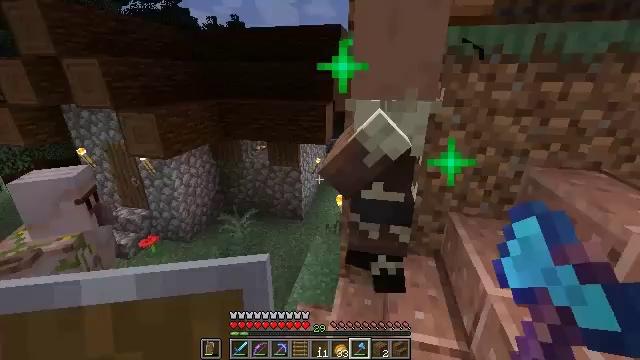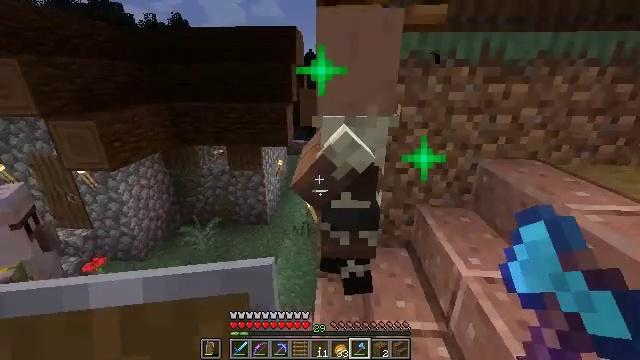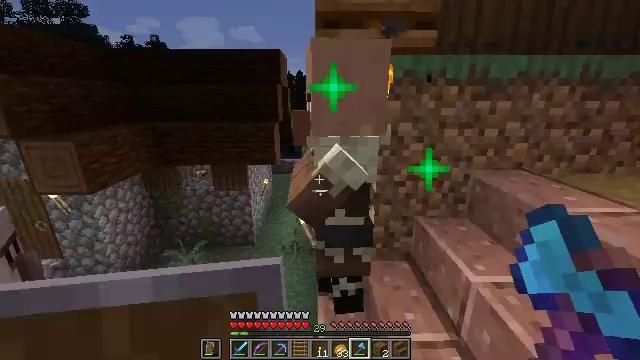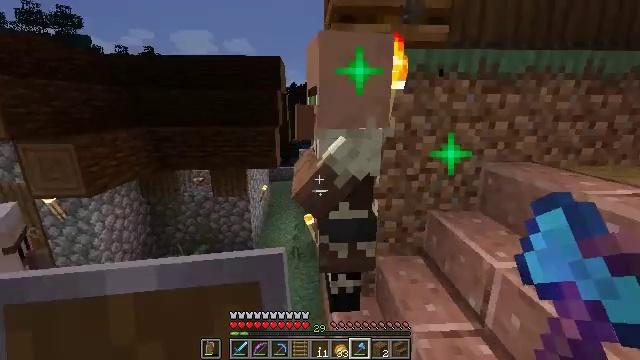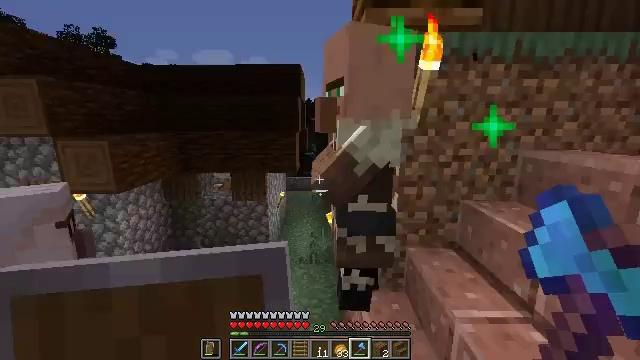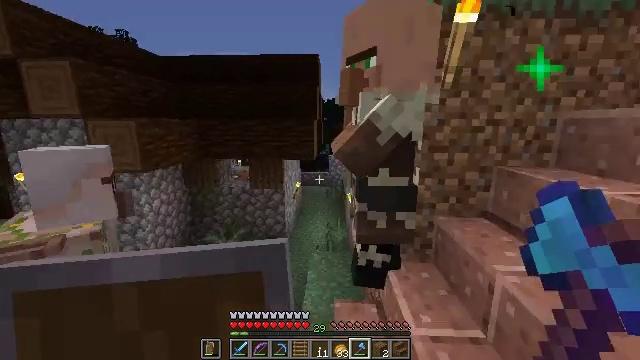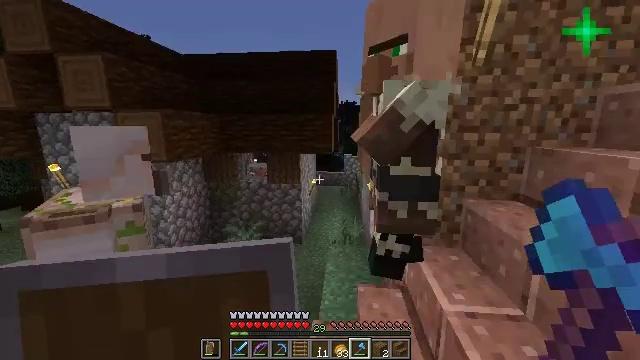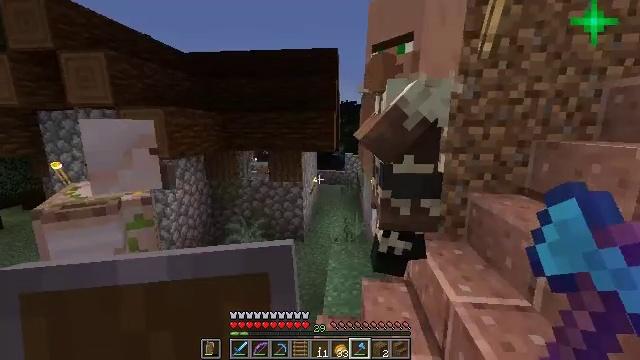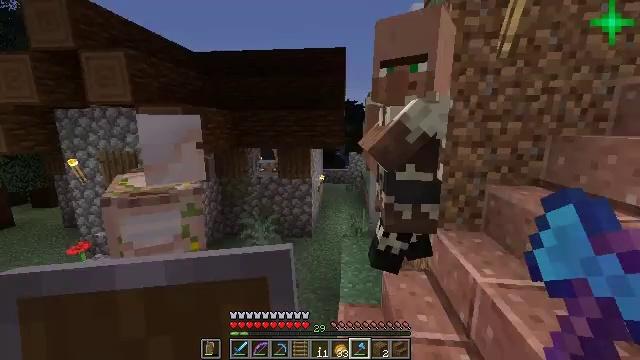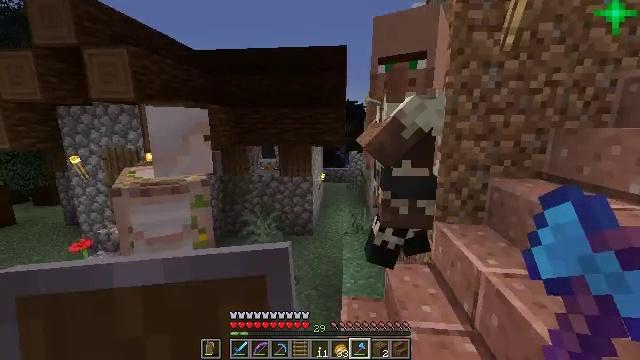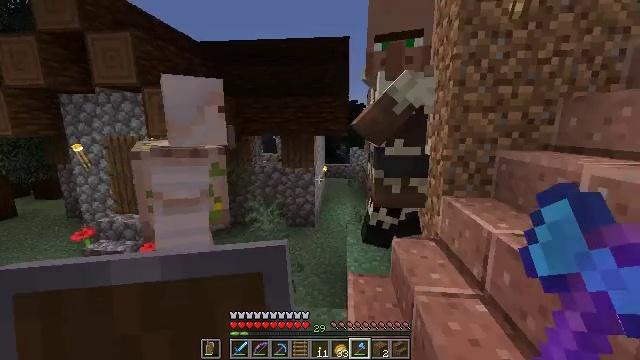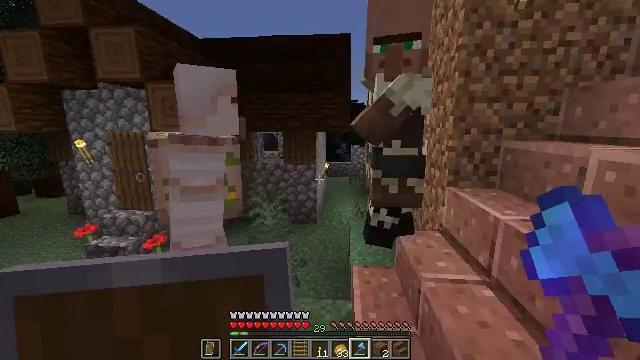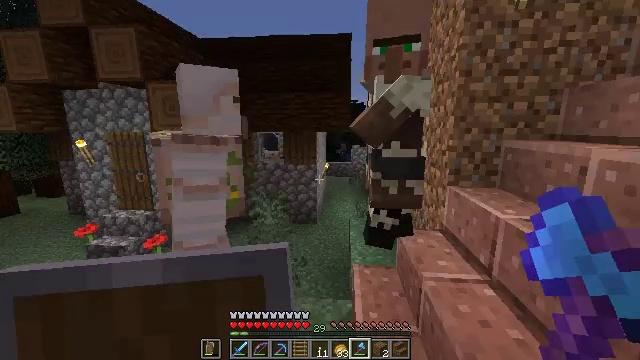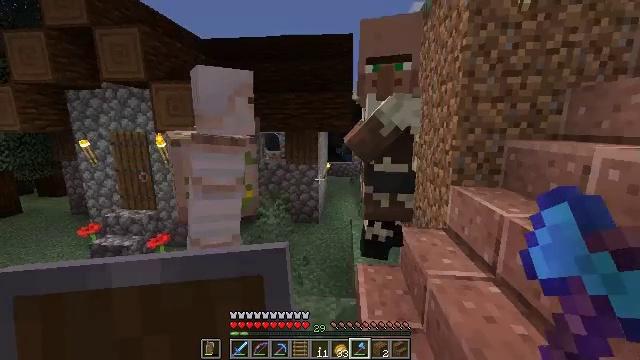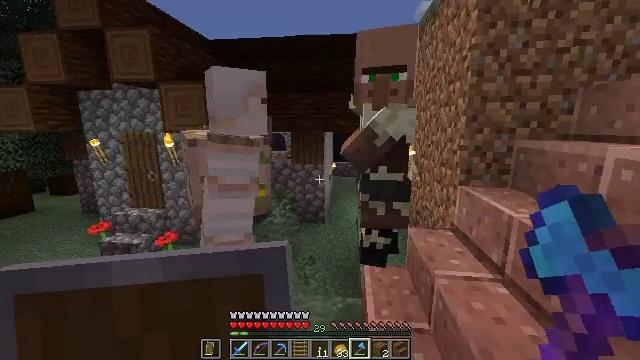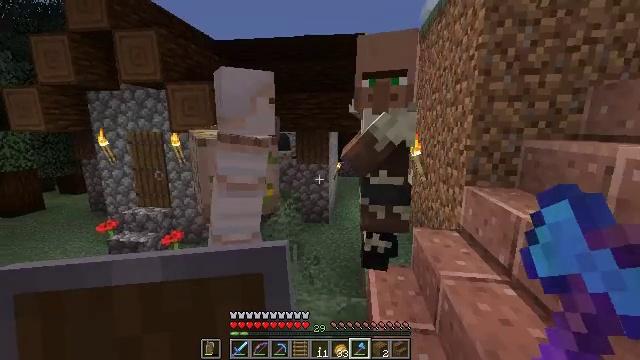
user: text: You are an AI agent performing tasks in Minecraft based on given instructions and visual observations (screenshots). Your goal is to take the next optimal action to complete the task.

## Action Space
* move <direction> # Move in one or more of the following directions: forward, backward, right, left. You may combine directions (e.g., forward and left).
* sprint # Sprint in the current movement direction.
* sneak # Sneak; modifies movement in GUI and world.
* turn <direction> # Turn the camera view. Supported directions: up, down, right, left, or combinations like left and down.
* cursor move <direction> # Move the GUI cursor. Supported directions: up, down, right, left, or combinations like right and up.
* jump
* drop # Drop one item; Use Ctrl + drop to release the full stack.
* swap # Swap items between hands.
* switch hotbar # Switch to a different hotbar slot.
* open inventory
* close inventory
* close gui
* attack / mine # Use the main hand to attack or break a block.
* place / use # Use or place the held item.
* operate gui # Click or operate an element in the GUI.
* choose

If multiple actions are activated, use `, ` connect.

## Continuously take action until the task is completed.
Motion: motion action
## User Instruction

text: Use a crafting table to combine materials and make an orange bed.
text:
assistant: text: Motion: move left, turn right
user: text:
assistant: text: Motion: move left, turn right and up
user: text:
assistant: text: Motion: move back and move left, turn right and up
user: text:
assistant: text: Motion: move back and move left, turn left and up
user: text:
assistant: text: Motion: move back and move left, turn left
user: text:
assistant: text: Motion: move back and move left, turn left
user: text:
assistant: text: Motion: move back and move left
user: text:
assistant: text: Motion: no_op
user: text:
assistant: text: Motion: no_op
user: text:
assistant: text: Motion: no_op
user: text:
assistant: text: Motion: no_op
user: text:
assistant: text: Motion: no_op
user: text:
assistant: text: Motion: no_op
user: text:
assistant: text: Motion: turn left
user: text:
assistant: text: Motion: turn left
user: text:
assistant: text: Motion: turn left and down
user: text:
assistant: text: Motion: no_op
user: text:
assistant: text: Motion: no_op
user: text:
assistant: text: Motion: no_op
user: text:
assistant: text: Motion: no_op
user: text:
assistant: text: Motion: turn left and down
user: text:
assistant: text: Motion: turn left and down
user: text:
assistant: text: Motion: turn left and down
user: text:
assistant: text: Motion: no_op
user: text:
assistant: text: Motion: no_op
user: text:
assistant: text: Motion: no_op
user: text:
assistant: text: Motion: no_op
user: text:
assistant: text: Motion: no_op
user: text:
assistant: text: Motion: no_op
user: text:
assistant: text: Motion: no_op